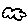
Label: cloud